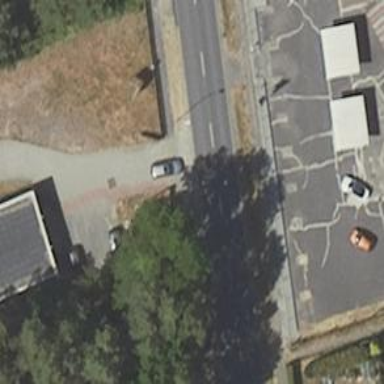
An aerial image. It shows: Sidewalk along the footway.